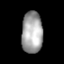
Tissue: lung
Cell type: Endothelial cells
Senescence score: 0.5432
Nuclear area (px): 853
Mean DAPI intensity: 164.992